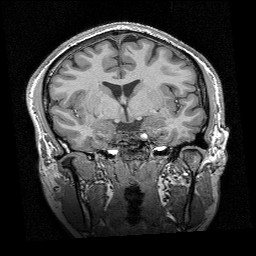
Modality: T1w
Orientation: sagittal